Brain MRI, modality: ceT1
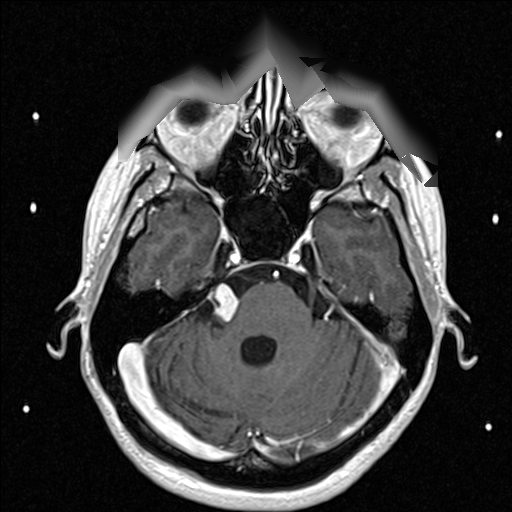